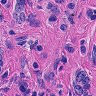
Metastatic tissue present: yes